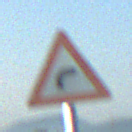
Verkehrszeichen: KurveRechts
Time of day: MorningAfternoon
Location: Outdoor (Nature)
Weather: Clear
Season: NotSpecified
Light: Natural